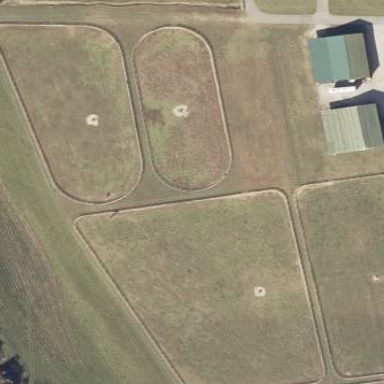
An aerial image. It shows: Grassy equestrian pitch for leisure land activities.